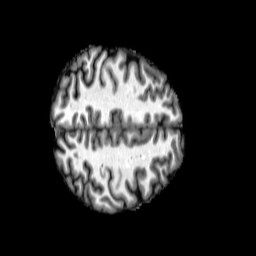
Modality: T1w
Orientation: axial
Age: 25
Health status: healthy
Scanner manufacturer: philips
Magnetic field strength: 3 T
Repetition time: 0.00783 s
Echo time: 0.0036 s